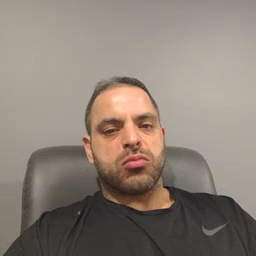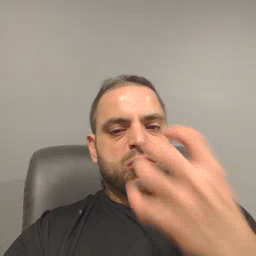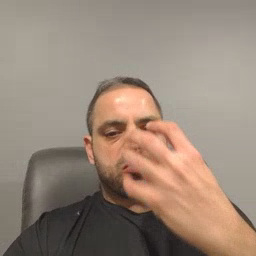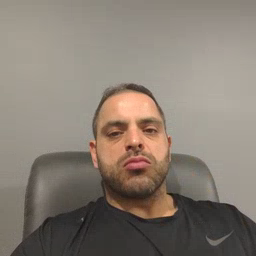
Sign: mad